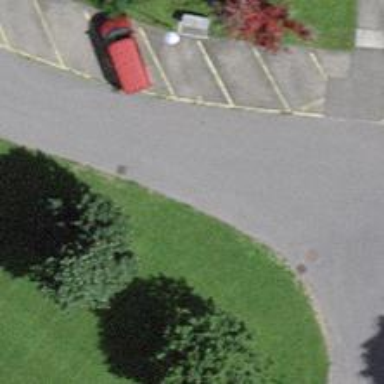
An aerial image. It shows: Residential road with asphalt surface.